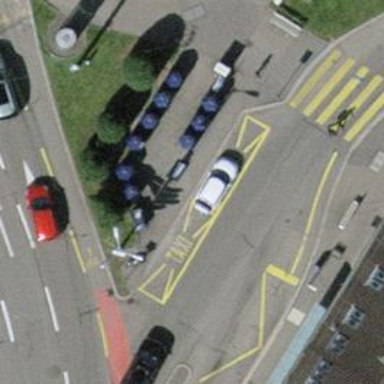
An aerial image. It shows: Taxi stand.